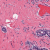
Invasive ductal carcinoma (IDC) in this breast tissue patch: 0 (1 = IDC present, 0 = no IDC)